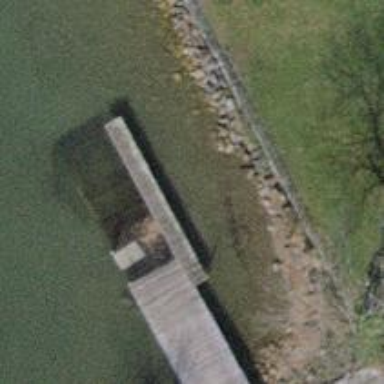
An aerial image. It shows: Man-made pier.